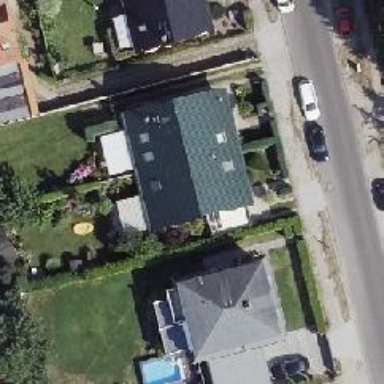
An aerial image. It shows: Semidetached house with gabled roof.